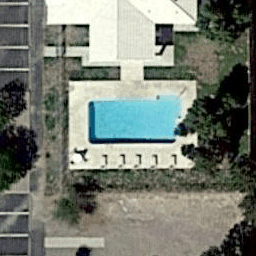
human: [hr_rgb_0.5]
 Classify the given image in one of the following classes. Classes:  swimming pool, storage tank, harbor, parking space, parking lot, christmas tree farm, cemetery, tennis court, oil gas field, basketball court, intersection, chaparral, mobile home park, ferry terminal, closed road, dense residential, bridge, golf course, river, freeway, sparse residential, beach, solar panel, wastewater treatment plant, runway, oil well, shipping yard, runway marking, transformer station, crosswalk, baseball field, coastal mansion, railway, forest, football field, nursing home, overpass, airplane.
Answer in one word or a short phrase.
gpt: swimming pool